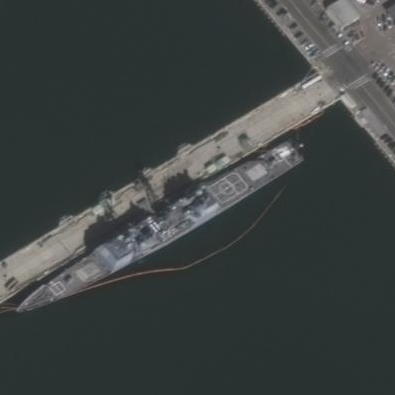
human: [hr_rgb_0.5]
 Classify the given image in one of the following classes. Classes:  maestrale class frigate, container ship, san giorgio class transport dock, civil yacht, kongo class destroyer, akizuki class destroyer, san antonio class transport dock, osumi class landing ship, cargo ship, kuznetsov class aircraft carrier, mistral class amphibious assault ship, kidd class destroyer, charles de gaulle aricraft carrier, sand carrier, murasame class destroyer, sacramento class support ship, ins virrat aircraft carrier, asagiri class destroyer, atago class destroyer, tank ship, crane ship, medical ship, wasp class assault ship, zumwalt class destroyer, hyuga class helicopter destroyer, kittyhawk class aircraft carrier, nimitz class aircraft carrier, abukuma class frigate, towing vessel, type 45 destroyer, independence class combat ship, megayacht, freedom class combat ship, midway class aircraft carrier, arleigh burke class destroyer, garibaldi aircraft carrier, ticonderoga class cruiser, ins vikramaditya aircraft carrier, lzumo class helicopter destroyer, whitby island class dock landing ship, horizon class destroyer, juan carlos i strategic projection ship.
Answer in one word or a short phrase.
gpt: Ticonderoga class cruiser